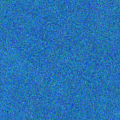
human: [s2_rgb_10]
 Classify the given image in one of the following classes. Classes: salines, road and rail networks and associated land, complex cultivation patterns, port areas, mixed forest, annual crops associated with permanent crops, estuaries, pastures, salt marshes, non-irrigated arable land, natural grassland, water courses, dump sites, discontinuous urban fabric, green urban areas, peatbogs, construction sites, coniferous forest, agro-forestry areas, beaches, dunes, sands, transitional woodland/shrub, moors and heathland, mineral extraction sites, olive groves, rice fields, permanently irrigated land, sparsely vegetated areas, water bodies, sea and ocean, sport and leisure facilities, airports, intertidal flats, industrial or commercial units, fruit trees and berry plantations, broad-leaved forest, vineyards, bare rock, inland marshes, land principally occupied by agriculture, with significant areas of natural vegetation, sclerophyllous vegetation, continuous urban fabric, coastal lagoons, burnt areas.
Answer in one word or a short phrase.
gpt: sea and ocean